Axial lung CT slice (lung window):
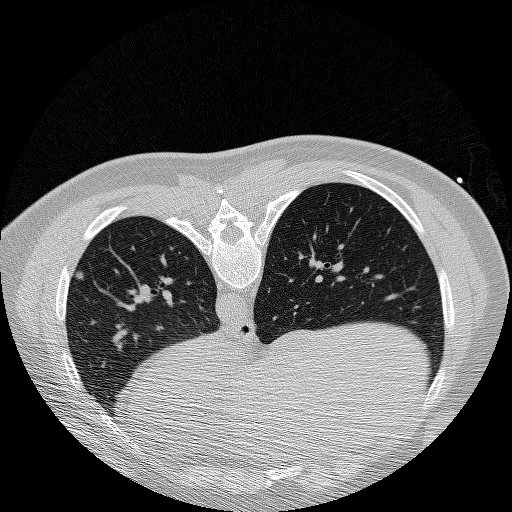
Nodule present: yes
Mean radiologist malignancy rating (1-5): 3.75